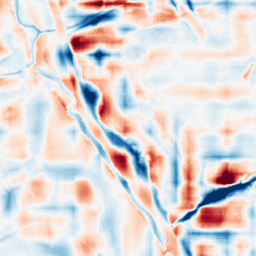
Category: wavelet
Decomposition family: wavelet_reverse_biorthogonal
Decomposition parameters: wavelet: rbio4.4
level: 5
Upsampling method: sinc_blackman
Upsampling parameters: scale: 2
kernel_size: 16
Upsampling scale: 2